Question: I've got this code to show the total minutes in an input field. I would like to have changes in it whenever a user picks a different time in the time picker and the time in the input field also changes. How would I get that goal? This is the code I used:
'''
const getSeconds = s => s.split(":").reduce((acc, curr) => acc * 60 + +curr, 0);
var seconds1 = getSeconds(document.getElementById("stime").value);
var seconds2 = getSeconds(document.getElementById("etime").value);
var res = Math.abs(seconds2 - seconds1);
var hours = Math.floor(res / 3600);
var minutes = Math.floor(res % 3600 / 60);
var seconds = res % 60;
document.getElementById("time").value = seconds;
'''
'''
<div>
<div class="form-floating">
<input id="stime" class="form-control" required name="stime" type="time" value="12:00" />
<label for="stime">Start Time</label>
</div>
</div>
<div>
<div class="form-floating">
<input id="etime" class="form-control" required name="etime" type="time" value="12:30" />
<label for="etime">End Time</label>
</div>
</div>
<div>
<div class="form-floating">
<input id="time" class="form-control" name="time" type="text" />
<label for="time">Time</label>
</div>
</div>
'''
This is how image looks like...

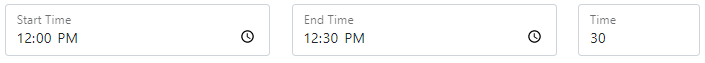
Answer: The best practice is to move the calculation parts of your code into a function and call that function once the page is loaded and when any change is made to the inputs.
'''
const getSeconds = s => s.split(":").reduce((acc, curr) => acc * 60 + +curr, 0);
const twoDigit = s => s < 10 ? '0'+s : s;
const timeToMins = s => s.split(':')[0]*60 + +s.split(':')[1];
const formatTime = s => {
let hours = Math.floor(s / 60);
let minutes = Math.floor(s % 60);
return '${twoDigit(hours)}:${twoDigit(minutes)}'
}
const updateInput = () => {
let start = getSeconds(document.getElementById("stime").value);
let end = getSeconds(document.getElementById("etime").value);
let res = Math.abs(end - start);
let diff = formatTime(res)
document.getElementById("time").value = diff;
}
const updateEnd = () => {
let start = getSeconds(document.getElementById("stime").value);
let diff = document.getElementById("time").value
let end = formatTime(start+timeToMins(diff))
document.getElementById("etime").value = end;
}
updateInput()
'''
'''
<div>
<div class="form-floating">
<input id="stime" onchange="updateInput()" class="form-control" required name="stime" type="time" value="12:00" />
<label for="stime">Start Time</label>
</div>
</div>
<div>
<div class="form-floating">
<input id="etime" onchange="updateInput()" class="form-control" required name="etime" type="time" value="12:30" />
<label for="etime">End Time</label>
</div>
</div>
<div>
<div class="form-floating">
<input id="time" onkeyup="updateEnd()" class="form-control" name="time" type="text" />
<label for="time">Time Difference</label>
</div>
</div>
'''